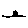
Label: house